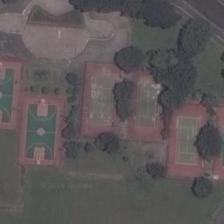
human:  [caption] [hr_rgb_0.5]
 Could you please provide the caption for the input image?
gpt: several basketball courts and tennis courts are arranged in the open space near the roadside .

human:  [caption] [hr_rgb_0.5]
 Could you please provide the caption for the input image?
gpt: six green basketball fields and a curved road beside .

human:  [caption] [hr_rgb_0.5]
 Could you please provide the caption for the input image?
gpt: two basketball fields and four tennis courts are surrounded by meadows and some green trees .

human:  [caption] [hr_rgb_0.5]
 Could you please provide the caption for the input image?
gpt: two basketball fields and four tennis courts are surrounded by some green trees and a large piece of meadows .

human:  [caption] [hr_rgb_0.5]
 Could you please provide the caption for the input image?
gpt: two basketball fields and four tennis courts are surrounded by a large piece of meadow and several green trees .